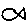
Label: fish